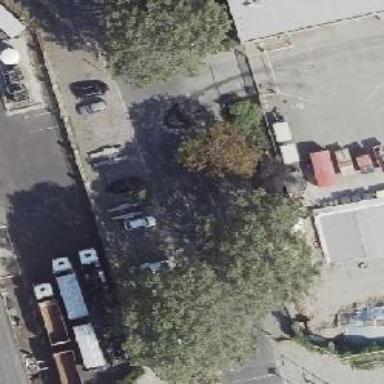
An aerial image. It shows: Deciduous broadleaved tree. There is parking obstacle present.